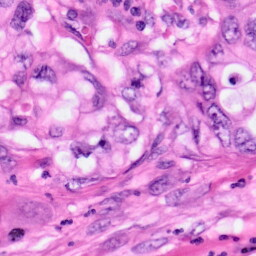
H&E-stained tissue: Pancreatic